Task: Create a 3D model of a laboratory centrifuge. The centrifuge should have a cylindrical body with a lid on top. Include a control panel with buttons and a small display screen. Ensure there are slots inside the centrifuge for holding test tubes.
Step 304:
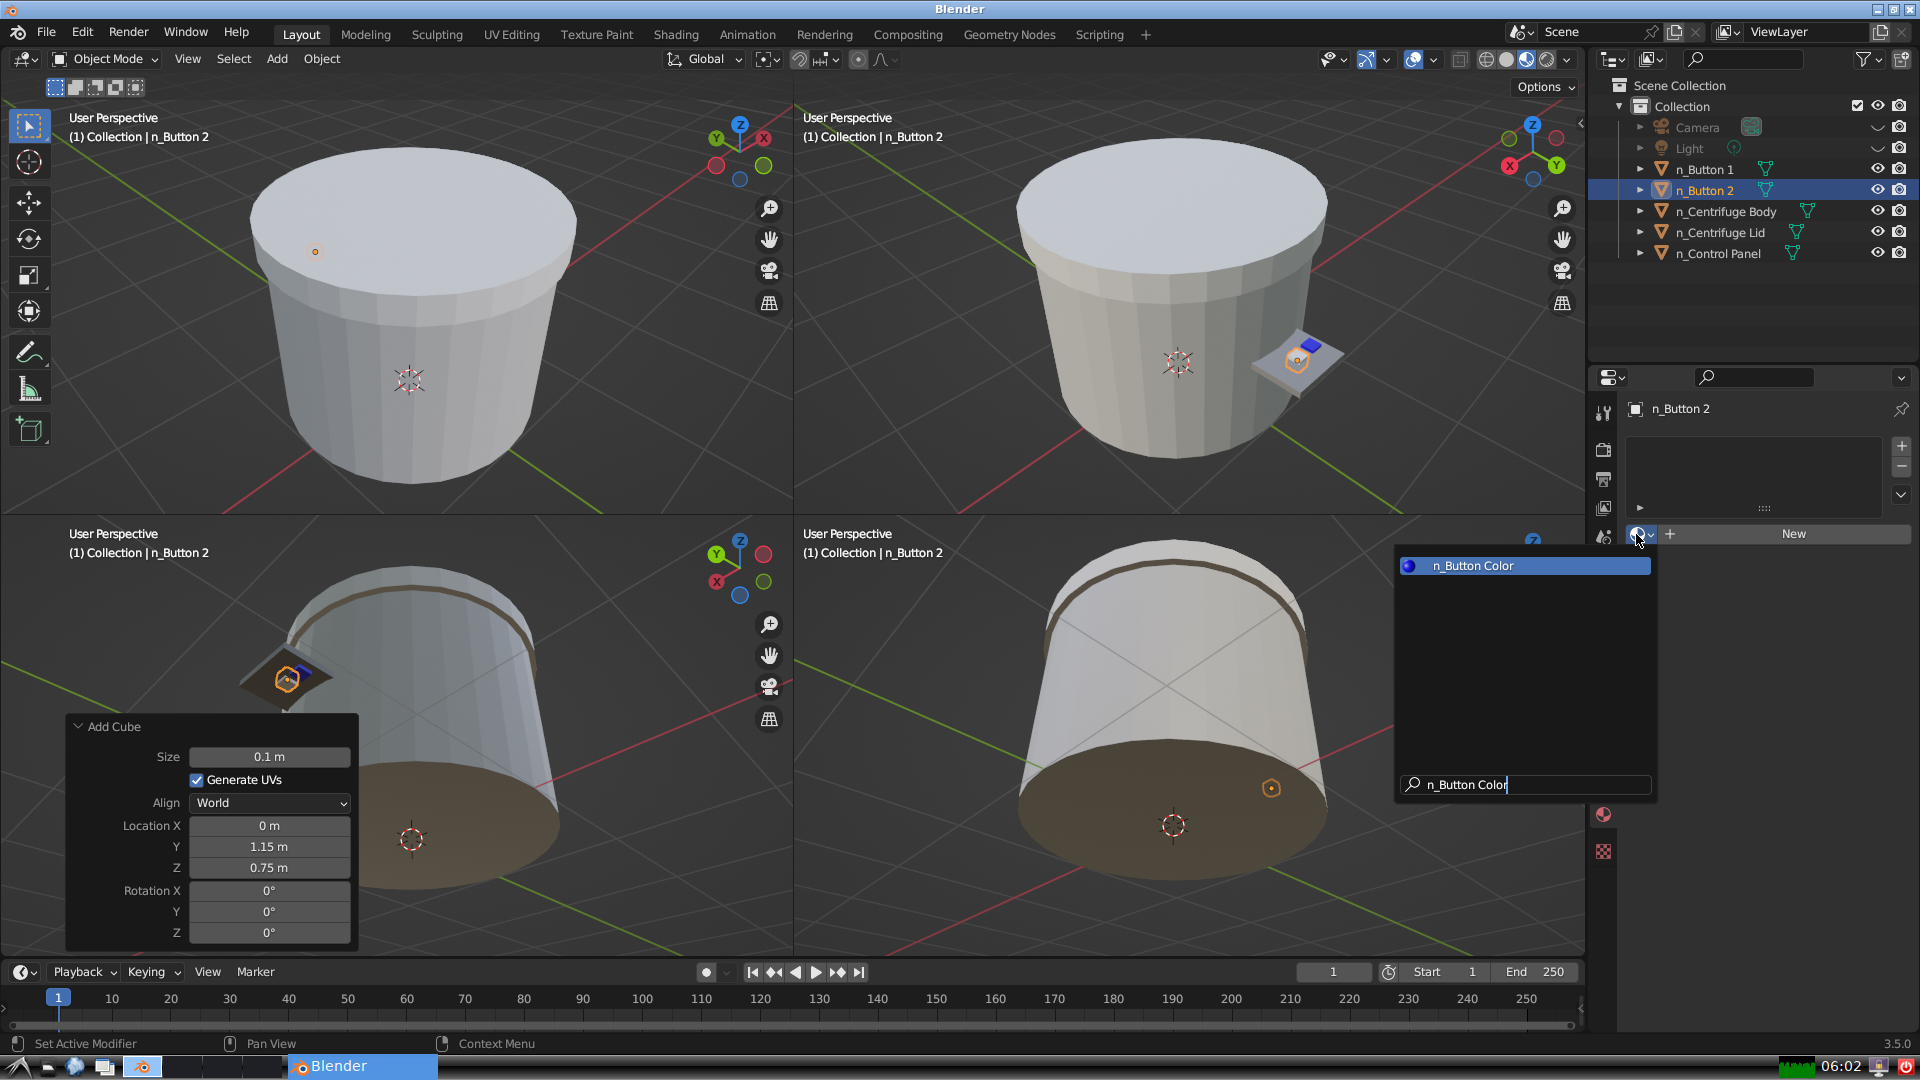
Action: {"mouse_move": [278, 58]}